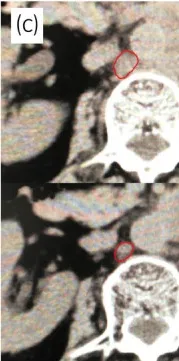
CT showing reduction in metastatic LNs after radiotherapy. (c) Right renal hilum LN. The upper row shows LNs at 16 months after surgery (before radiotherapy); the lower row shows LNs at 18 months after surgery (after radiotherapy). The red line outlines the circumference of target lesions.
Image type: radiology (ct)